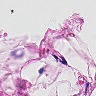
Metastatic tissue present: no